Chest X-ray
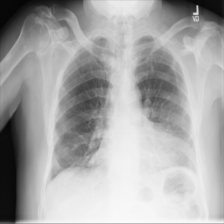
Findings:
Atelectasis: negative
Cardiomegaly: negative
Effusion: negative
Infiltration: negative
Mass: negative
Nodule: negative
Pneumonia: negative
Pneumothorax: negative
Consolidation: negative
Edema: negative
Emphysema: negative
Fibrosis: negative
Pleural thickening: negative
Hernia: negative